Interaction volume radius: 10 \u00c5
Interaction volume height: 20 \u00c5
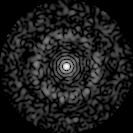
Disorder parameter: 0.8385